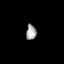
Tissue: skin
Cell type: Epithelial cells
Senescence score: 0.896
Nuclear area (px): 153
Mean DAPI intensity: 162.196